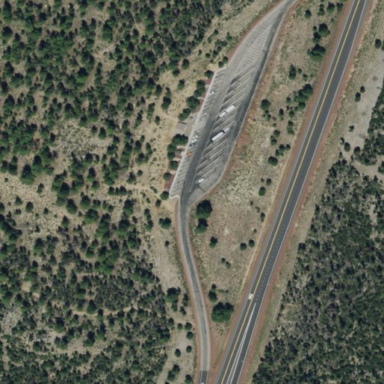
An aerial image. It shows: Rest area along the road.